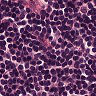
Metastatic tissue present: no